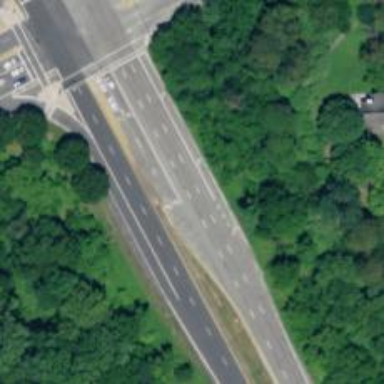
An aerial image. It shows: This image shows trunk highway that functions as expressway.